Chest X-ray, PA view. Patient: 66 years old, sex M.
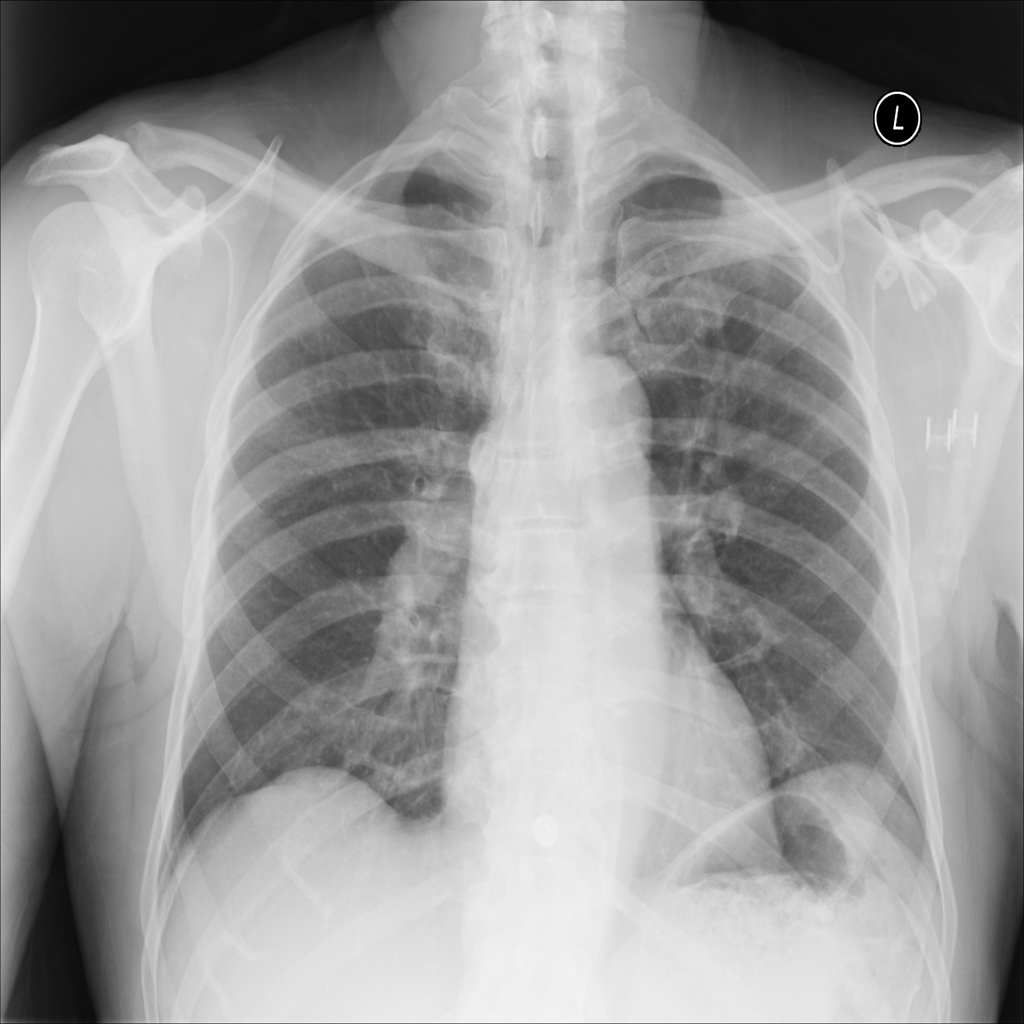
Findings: No Finding